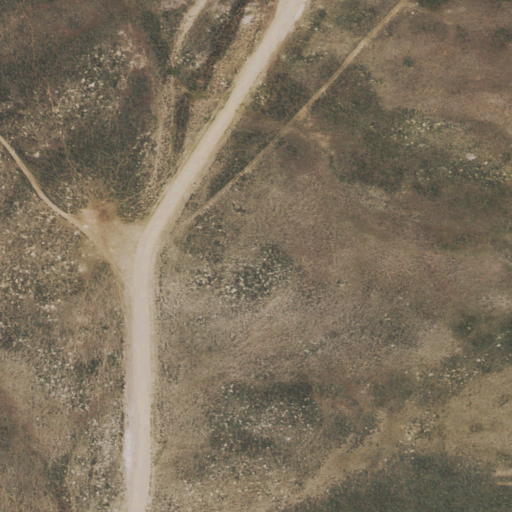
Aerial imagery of gap in Wyoming named Cottonwood Pass containing shrub, open development, and evergreen forest